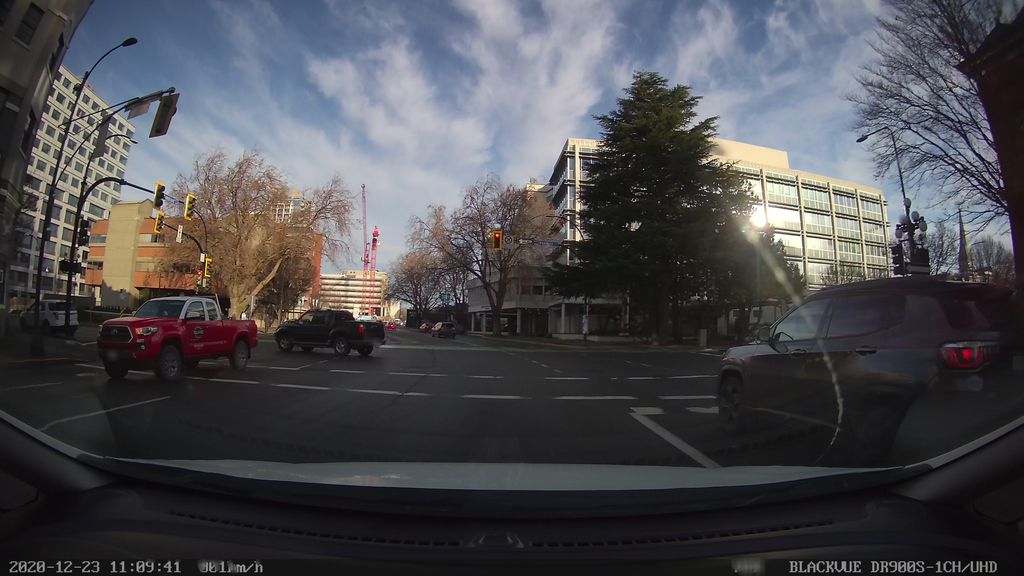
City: victoria